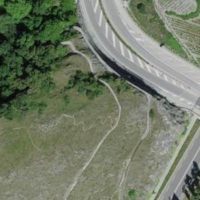
EUNIS habitat code: 50
Species observed at this site:
Anacamptis pyramidalis
Accipiter nisus